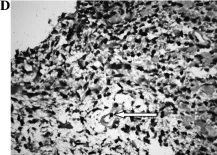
(D) Positive nuclear immunohistochemical staining with myogenin was noted in rhabdomyoblastic cells (white arrow) (magnification, x400).
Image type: pathology (immunostaining)